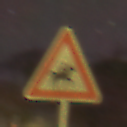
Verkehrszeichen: ReiterLinks
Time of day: Night
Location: Outdoor (Suburban)
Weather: Clear
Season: NotSpecified
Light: Artificial